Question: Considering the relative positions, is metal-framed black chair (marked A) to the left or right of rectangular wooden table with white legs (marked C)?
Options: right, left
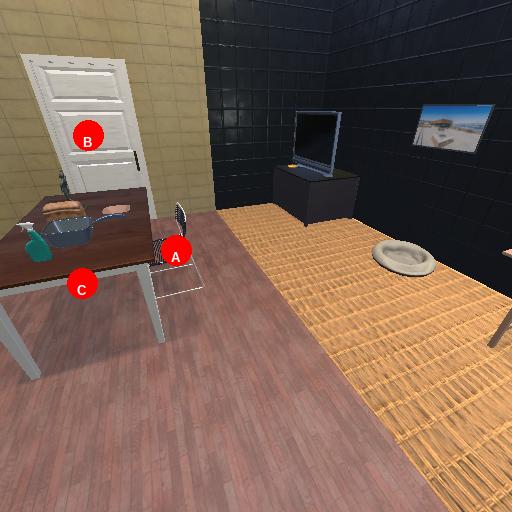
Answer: right